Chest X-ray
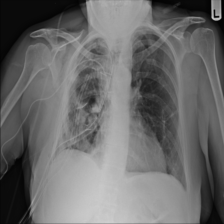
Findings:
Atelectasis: negative
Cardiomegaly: negative
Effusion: negative
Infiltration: negative
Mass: negative
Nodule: negative
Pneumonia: negative
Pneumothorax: negative
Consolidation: negative
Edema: negative
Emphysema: positive
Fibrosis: negative
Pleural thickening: negative
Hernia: negative